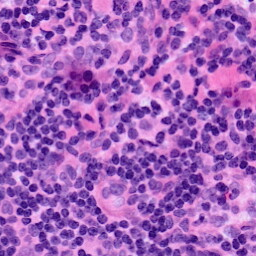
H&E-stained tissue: LymphNode